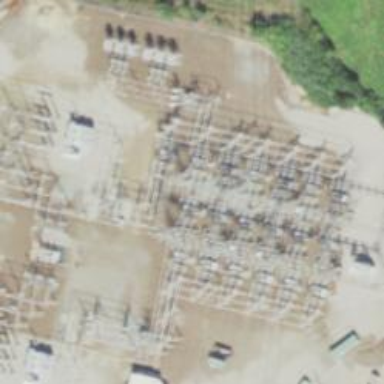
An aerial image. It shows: Switch used for power control.